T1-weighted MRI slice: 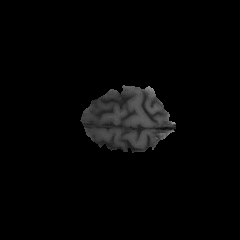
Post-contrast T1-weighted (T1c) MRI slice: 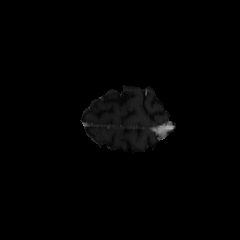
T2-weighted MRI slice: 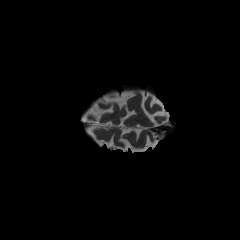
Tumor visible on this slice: no